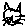
Label: cat